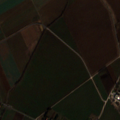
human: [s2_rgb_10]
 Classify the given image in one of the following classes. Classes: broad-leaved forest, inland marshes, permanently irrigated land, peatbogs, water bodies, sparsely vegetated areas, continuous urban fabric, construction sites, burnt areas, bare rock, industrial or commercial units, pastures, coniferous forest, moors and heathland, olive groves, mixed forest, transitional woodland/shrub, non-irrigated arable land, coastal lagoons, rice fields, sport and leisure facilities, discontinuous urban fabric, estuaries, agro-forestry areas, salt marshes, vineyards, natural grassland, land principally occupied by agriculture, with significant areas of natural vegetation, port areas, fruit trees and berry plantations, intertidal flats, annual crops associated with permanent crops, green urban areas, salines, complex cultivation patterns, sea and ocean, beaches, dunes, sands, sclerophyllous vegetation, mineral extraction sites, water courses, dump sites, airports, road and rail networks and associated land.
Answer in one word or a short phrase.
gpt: discontinuous urban fabric, non-irrigated arable land, complex cultivation patterns